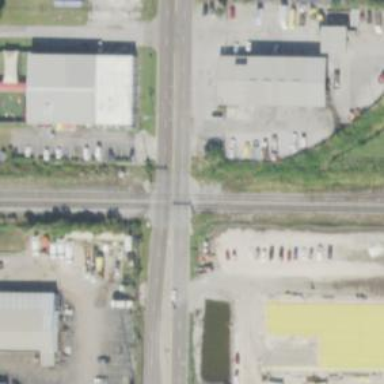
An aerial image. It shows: Railway level crossing.